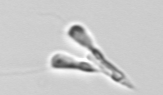
Label: Chrysochromulina_lanceolata